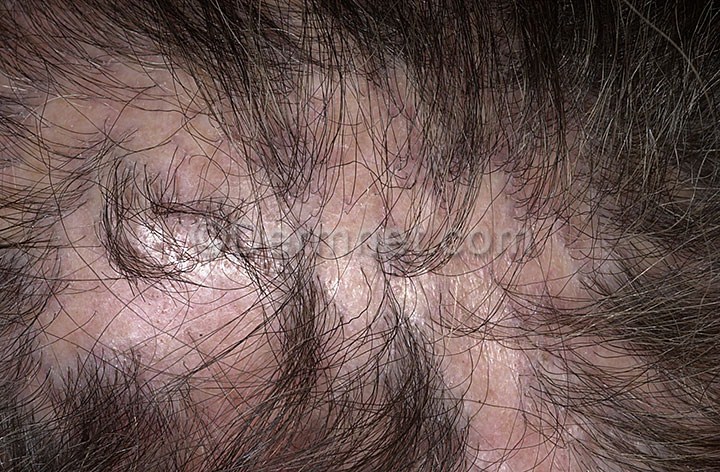
Disease: Hair Loss Photos Alopecia and other Hair Diseases